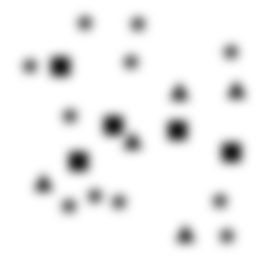
Squares: 5
Triangles: 5
Stars: 11
Total shapes: 21